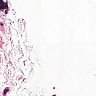
Metastatic tissue present: no